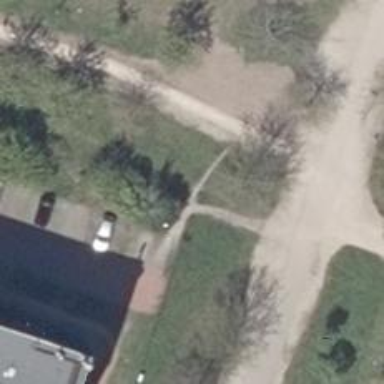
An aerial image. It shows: Dirt footway.